Question: Is it possible to model random failures in Alloy?
For instance, I currently have a connected graph that is passing data at various time steps to its neighbors. What I am trying to do is figure out some method for allowing the model to randomly kill links, and in doing so, still manage to fulfill its goal (of ensuring that all nodes have had their data state set to On).
'''
open util/ordering[Time]
enum Datum{Off, On} // A simple representation of the state of each node
sig Time{state:Node->one Datum} // at each time we have a network state
abstract sig Node{
neighbours:set Node
}
fact {
neighbours = ~neighbours -- symmetric
no iden & neighbours -- no loops
all n : Node | Node in n.*neighbours -- connected
-- all n : Node | (Node - n) in n.neighbours -- comp. connected
}
fact start{// At the start exactly one node has the datum
one n:Node|first.state[n]=On
}
fact simple_change{ // in one time step all neighbours of On nodes become on
all t:Time-last |
let t_on = t.state.On |
next[t].state.On = t_on+t_on.neighbours
}
run {} for 5 Time, 10 Node
'''
The software I'm attempting to model deals in uncertainty. Basically, links between nodes can fail, and the software reroutes along another path. What I'd like to try to do in Alloy is to have some facility for links to 'die' at certain timesteps (preferably randomly). In the top-most fact, I have the capability for the graph to be completely connected, so its possible that, if a link dies, another can possibly pick up the slack (as the simple_change switches the state of the Datum to be On for all connected neighbors).
---
So, I did as was suggested and ran into the following error:
I am confused, as I thought neighbours and Node were still sets?
Here is my updated code:
'''
open util/ordering[Time]
open util/relation
enum Datum{Off, On} // A simple representation of the state of each node
sig Time{
neighbours : Node->Node,
state:Node->one Datum // at each time we have a network state
}{
symmetric[neighbours, Node]
}
abstract sig Node{
neighbours:set Node
}
fact {
neighbours = ~neighbours -- symmetric
no iden & neighbours -- no loops
-- all n : Node | (Node - n) in n.neighbours -- comp. connected
all n : Node | Node in n.*neighbours -- connected
}
// At the start exactly one node has the datum
fact start{
one n:Node|first.state[n]=On
}
// in one time step all neighbours of On nodes become on
fact simple_change{
all t:Time-last |
let t_on = t.state.On |
next[t].state.On = t_on+t_on.neighbours
all t:Time-last | next[t].neighbours in t.neighbours
all t:Time-last | lone t.neighbours - next[t].neighbours
}
run {} for 10 Time, 3 Node
'''
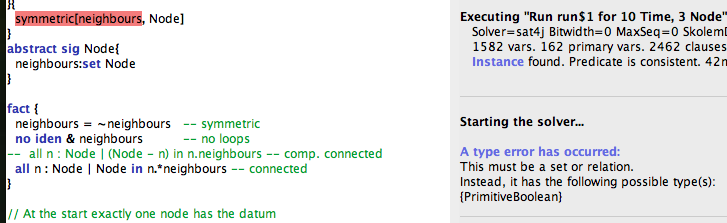
Answer: Move the definition of neighbours into Time:
'''
sig Time {neighbours : Node->Node, ....}
'''
You will need to re-express the facts about symmetry etc of neighbours relative to each time point. This is most easily done by doing it in the invariant part of the Time signature:
'''
sig Time {
neighbours : Node->Node,
...
}{
symmetric[neighbours, Node],
....
}
'''
(I do recommend the use of 'open util/relation' to load useful definitions such as 'symmetric'.)
Then the time step 'simple_change' can be complicated by adding in a fact such as
'''
next[t].neighbours in t.neighbours
'''
which can throw away arbitrarily many arcs.
If you want to restrict how many arcs are thrown away in each step you can add a further fact such as
'''
lone t.neighbours - next[t].neighbours
'''
which restricts disposal to at most one arc.